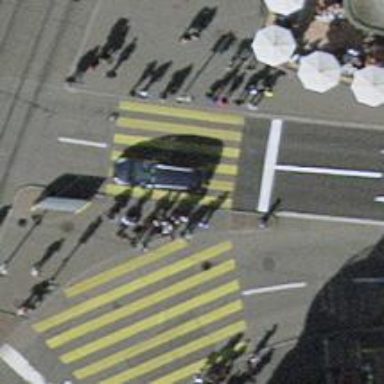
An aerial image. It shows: Kerb barrier.